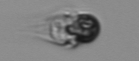
Label: Mesodinium